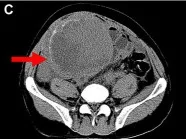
Computed tomography (CT) images of male choriocarcinoma with multiple systemic metastases (December 15, 2018). (B) The transverse image displays empty scrotums bilaterally, with the testes not visualized (long arrows).
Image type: radiology (ct)